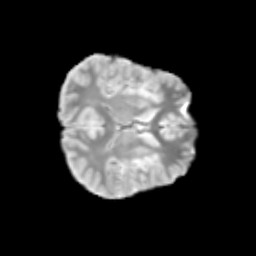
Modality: T2w
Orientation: axial
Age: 12
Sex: female
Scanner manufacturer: siemens
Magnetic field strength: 3 T
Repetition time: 3.8 s
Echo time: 0.07 s